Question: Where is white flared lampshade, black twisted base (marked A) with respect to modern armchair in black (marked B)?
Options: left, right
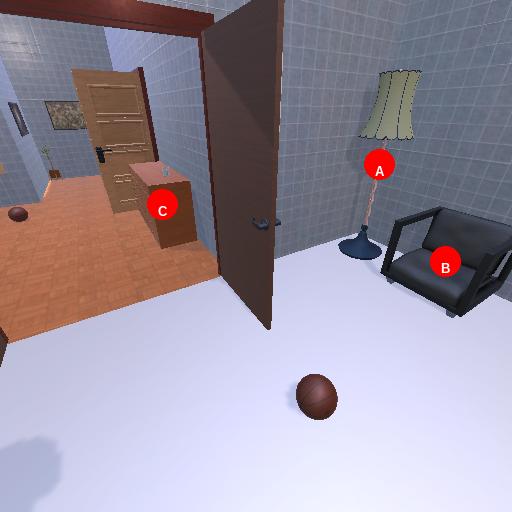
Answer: left